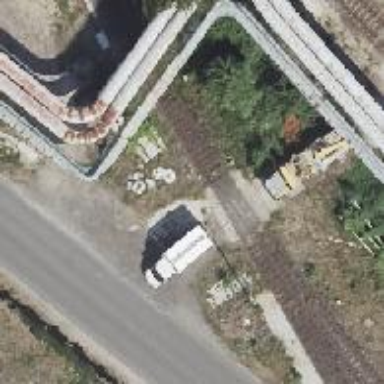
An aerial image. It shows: Railway yard in service.